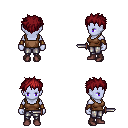
a pixel art fantasy rpg character, female body template, dark elf, purple skin, brown pirate shirt, metal pants, brunette bedhead hairstyle, leather bracers, maroon shoes, dagger, four views (front, back, left, right), 2x2 character sprite sheet, small pixel art, hard edges, no anti-aliasing